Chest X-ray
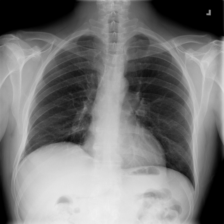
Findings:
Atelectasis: positive
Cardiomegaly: negative
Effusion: negative
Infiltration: negative
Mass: negative
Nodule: negative
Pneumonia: negative
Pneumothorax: negative
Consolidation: negative
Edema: negative
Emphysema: negative
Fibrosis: negative
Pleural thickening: negative
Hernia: negative